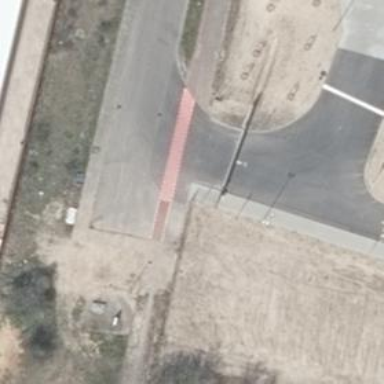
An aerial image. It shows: Road with "give way" sign.